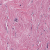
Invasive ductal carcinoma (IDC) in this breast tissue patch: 0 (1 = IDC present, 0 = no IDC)